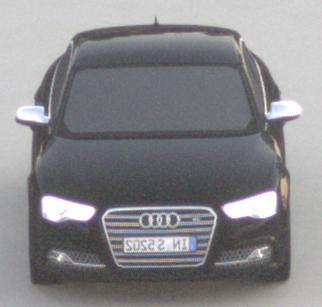
Make: Audi
Model: S5
Detailed model: F5
Model produced from: 2016
Model produced until: 2019
Doors: 2
Color: black
Road condition: dry road
Daytime: sunrise or sunset
Contrast: low contrast